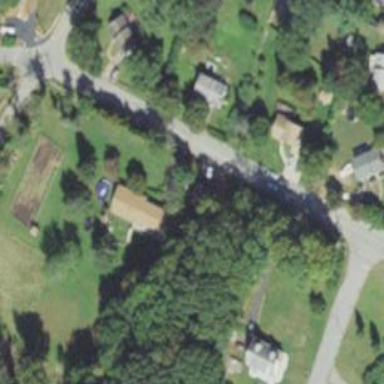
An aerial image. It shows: Residential driveway.